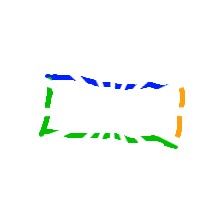
Shape: rectangle